Question: I new in the Android Programming and I want built a digital Schoolplan. For this I use a few Activities. I want create a plan and list them in a ListView that the User can click in the ListView on this Control and see all Homeworks and so.
Here is my Idea:

I build a Activity for the CreateMain:
'''
public void createPlan(View view)
{
String PlanName;
Intent intent = new Intent(this,ListenActivity.class);
EditText planName = (EditText)findViewById(R.id.editText1);
PlanName = planName.getText().toString();
intent.putExtra(ListViewMessage, PlanName);
startActivity(intent);
}
'''
And a Activity for show the create data in a ListView
'''
import android.os.Bundle;
import android.view.Menu;
import java.util.List;
import android.app.ListActivity;
import android.widget.ArrayAdapter;
public class ListenActivity extends ListActivity {
private CommentsDataSource datasource;
@Override
public void onCreate(Bundle savedInstanceState) {
super.onCreate(savedInstanceState);
setContentView(R.layout.activity_open);
datasource = new CommentsDataSource(this);
datasource.open();
List<Comment> values = datasource.getAllComments();
// Use the SimpleCursorAdapter to show the
// elements in a ListView
ArrayAdapter<Comment> adapter = new ArrayAdapter<Comment>(this,
android.R.layout.simple_list_item_1, values);
setListAdapter(adapter);
Comment comment = null;
String[] comments = new String[] { "t1", "t2", "t3" };
comment = datasource.createComment(comments[1]);
adapter.add(comment);
adapter.notifyDataSetChanged();
}
@Override
public boolean onCreateOptionsMenu(Menu menu) {
getMenuInflater().inflate(R.menu.activity_list, menu);
return true;
}
}
'''
But I don't know how I can use the data from the activity before for this activity in my ListView. I want to use a SQLite database but it don't work :(
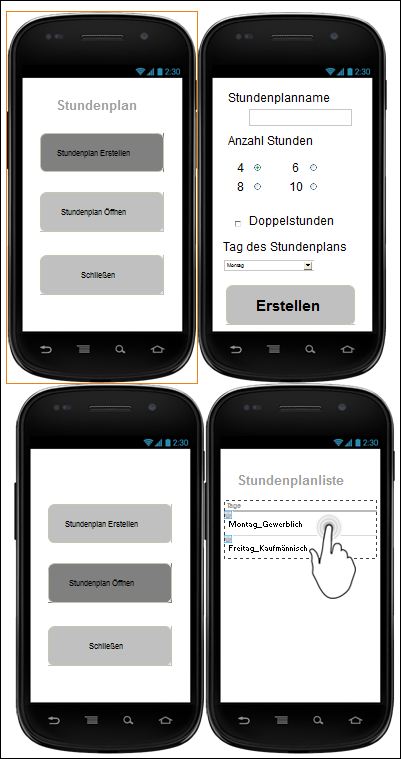
Answer: There are few ways to pass data through Activities. Since you stored your information in a 'Bundle' I will answer following that same logic.
If you didn't notice, you stored your information in the in your 'createPlan' method. After that, you started that 'Intent'.
According to the official documentation:
""
So, to get that information you might use 'getIntent().getExtras()' inside your 'ListenActivity' to take back your 'Bundle' and then you pass the key you used to store the plan's name using 'getIntent().getExtras().getString(your_key)'.
For example:
'''
public class ListenActivity extends ListActivity {
@Override
public void onCreate(Bundle savedInstanceState) {
//...your stuff
String planName = getIntent().getExtras().getString(ListViewMessage);
//...your stuff
}
'''
}
I don't recommend the use of SQLite to store small amount of data. If you really want to use it, there are very nice examples <URL>.